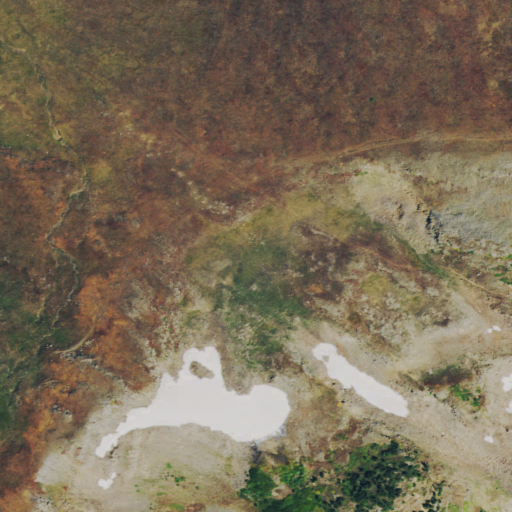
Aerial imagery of gap in Colorado named Mandall Pass containing shrub, grassland, and snow